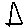
Label: triangle